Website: macys
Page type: billing-address
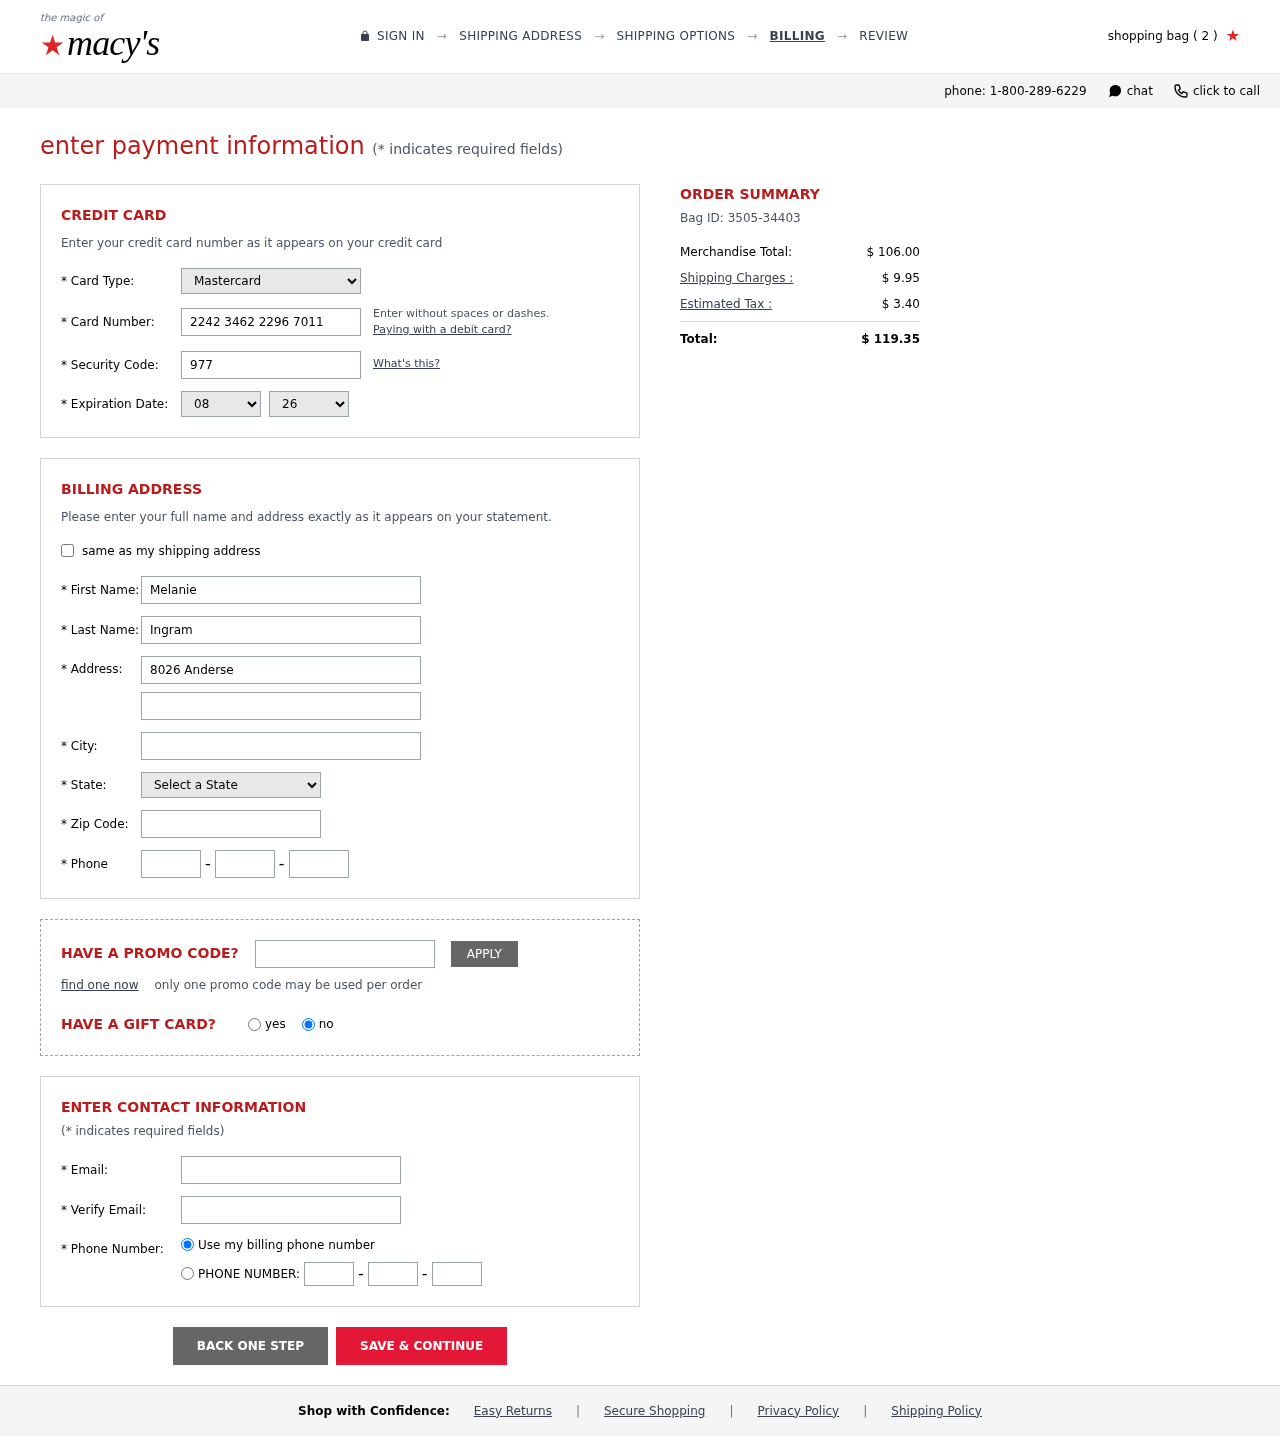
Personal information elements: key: PII_CARD_CVV
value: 977
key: PII_CARD_EXPIRY_MONTH
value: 08
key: PII_CARD_EXPIRY_YEAR
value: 26
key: PII_CARD_NUMBER
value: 2242 3462 2296 7011
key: PII_CARD_TYPE
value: Mastercard
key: PII_CITY
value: Port Melindafurt
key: PII_EMAIL
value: mingram@gmail.com
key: PII_FIRSTNAME
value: Melanie
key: PII_LASTNAME
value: Ingram
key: PII_PHONE_AREA
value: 948
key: PII_PHONE_PREFIX
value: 924
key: PII_PHONE_SUFFIX
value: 5893
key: PII_POSTCODE
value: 97086
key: PII_STATE_ABBR
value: HI
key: PII_STREET
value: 8026 Andersen Stream Suite 610
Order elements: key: ORDER_NUM_ITEMS
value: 2
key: ORDER_ID
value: Bag ID: 3505-34403
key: ORDER_SUBTOTAL
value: $ 106.00
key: ORDER_SHIPPING_COST
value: $ 9.95
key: ORDER_TAX
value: $ 3.40
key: ORDER_TOTAL
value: $ 119.35